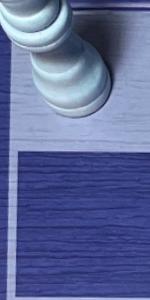
Label: Empty